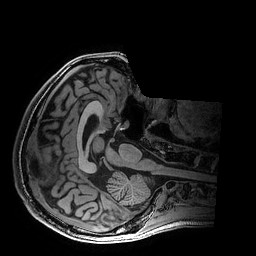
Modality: T1w
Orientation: axial
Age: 28
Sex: male
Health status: healthy
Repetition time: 2.53 s
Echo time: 0.0034 s